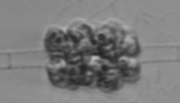
Label: Leptocylindrus_mediterraneus